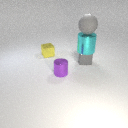
large gray rubber sphere above large cyan metal cylinder